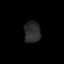
Tissue: prostate
Cell type: T cells
Senescence score: 0.2939
Nuclear area (px): 342
Mean DAPI intensity: 43.079